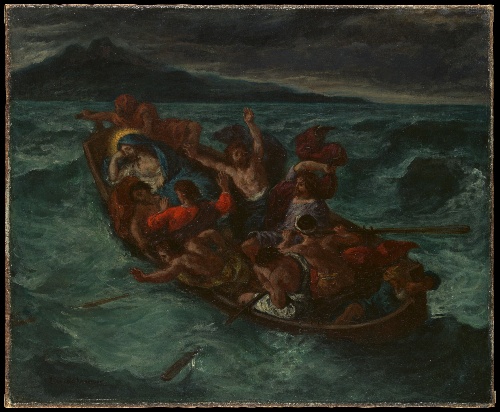
Title: Christ Asleep during the Tempest
Artist: Eugène Delacroix
Artist bio: French, Charenton-Saint-Maurice 1798–1863 Paris
Date: ca. 1853
Object type: Painting
Classification: Paintings
Medium: Oil on canvas
Dimensions: 20 x 24 in. (50.8 x 61 cm)
Department: European Paintings
Credit line: H. O. Havemeyer Collection, Bequest of Mrs. H. O. Havemeyer, 1929
Accession year: 1929
Repository: Metropolitan Museum of Art, New York, NY
Tags: Men|Boats|Christ|Sleeping